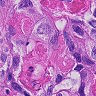
Metastatic tissue present: yes